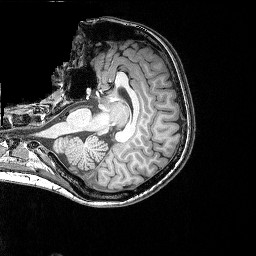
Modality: T1w
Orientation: axial
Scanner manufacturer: siemens
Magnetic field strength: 3 T
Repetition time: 2.25 s
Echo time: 0.00418 s